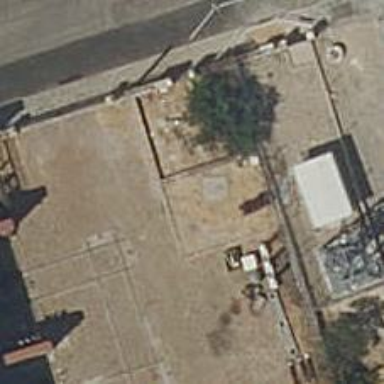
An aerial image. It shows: Communication tower.